Question: How to create tabs like in Mail app? Here's screenshot

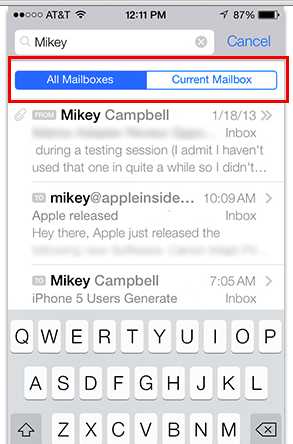
Answer:
Its segmented controll. Check object libary in interface builder. PLay with it and ask question if you find any problem
<URL>